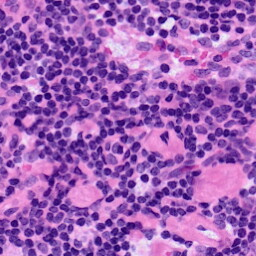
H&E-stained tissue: LymphNode